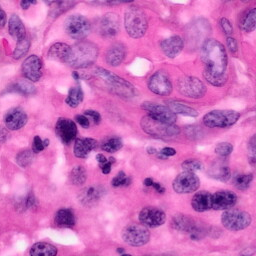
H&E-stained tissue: Pancreatic